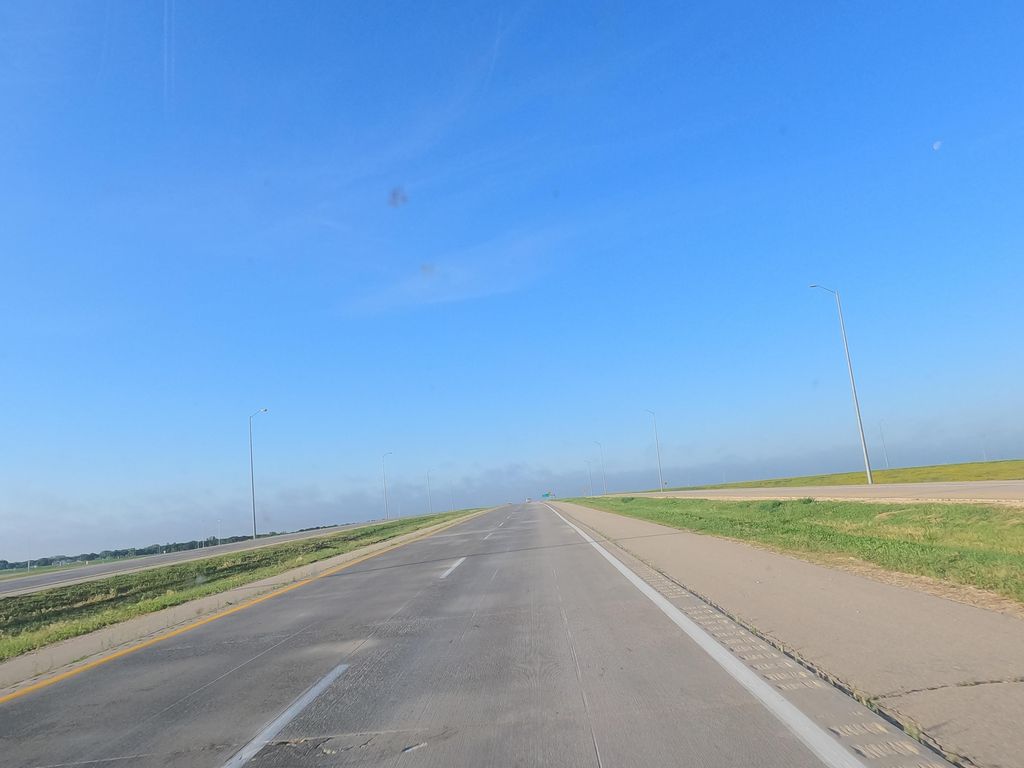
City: winnipeg